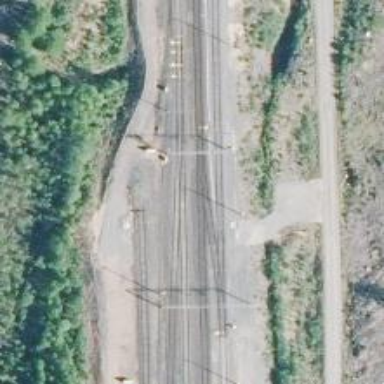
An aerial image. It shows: Electrified rail siding with contact line.